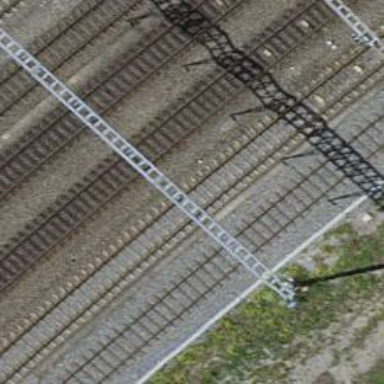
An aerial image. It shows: Railway yard with single rail track. The electrified track has contact line for power supply.